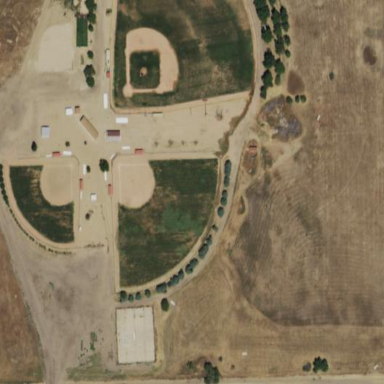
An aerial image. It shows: Softball pitch for leisure and sport activities.